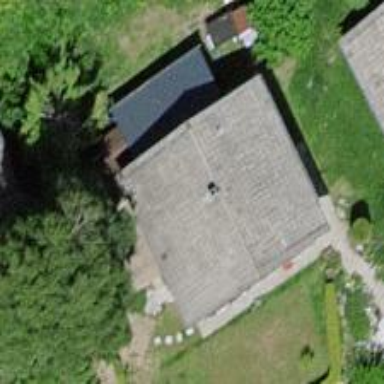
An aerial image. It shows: Gabled roof house.